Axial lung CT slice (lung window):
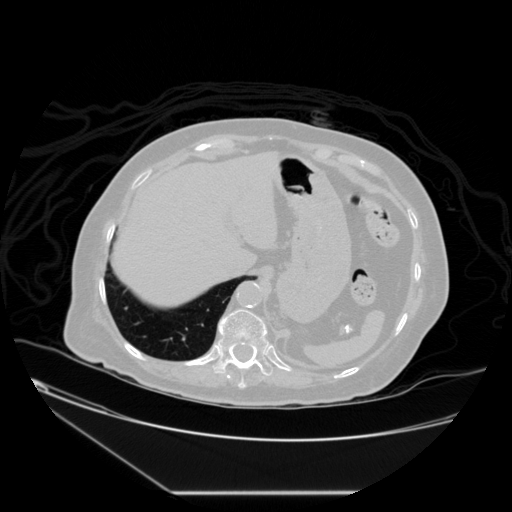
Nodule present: no